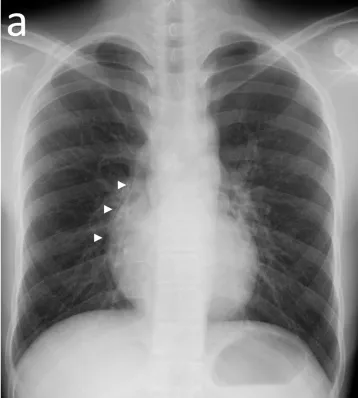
(a) The chest X-ray scan shows left pneumothorax and abnormal air density along the right border of the cardiac shadow (arrow heads).
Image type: radiology (x_ray)